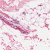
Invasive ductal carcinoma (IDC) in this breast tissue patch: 0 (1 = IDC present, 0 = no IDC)